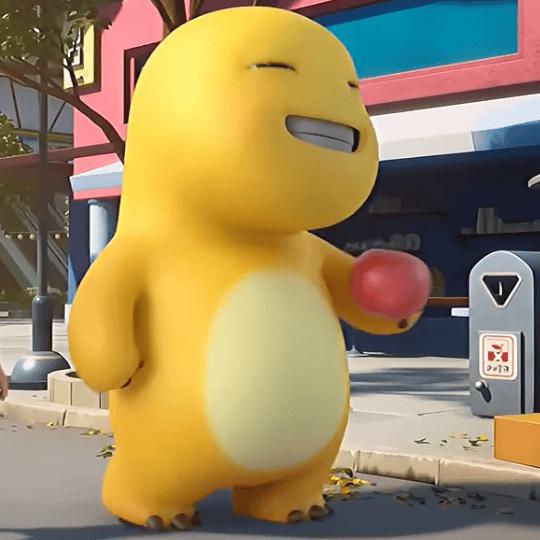
Label: nailong